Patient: sex M, age 57
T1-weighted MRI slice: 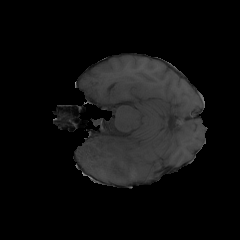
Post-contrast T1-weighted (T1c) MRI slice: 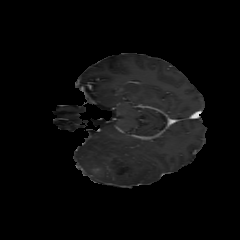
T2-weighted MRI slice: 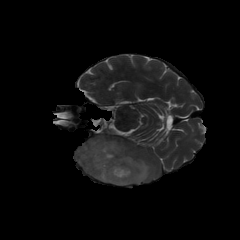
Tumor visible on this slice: yes
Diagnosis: Glioblastoma, IDH-wildtype
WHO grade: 4